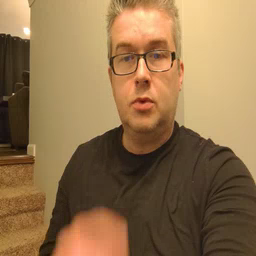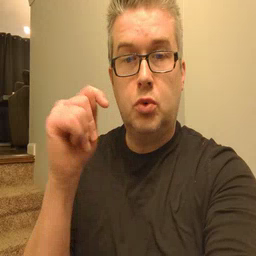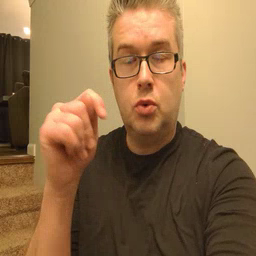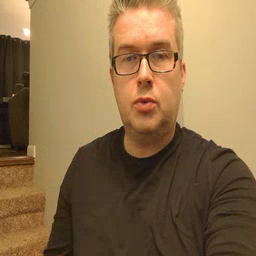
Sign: toy